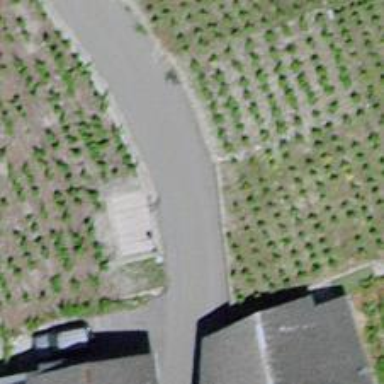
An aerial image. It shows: Asphalt road designated as living street.